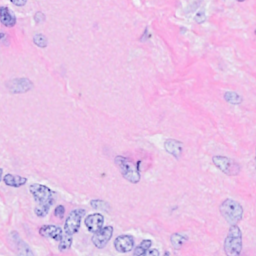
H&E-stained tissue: Breast